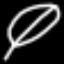
Label: leaf